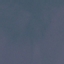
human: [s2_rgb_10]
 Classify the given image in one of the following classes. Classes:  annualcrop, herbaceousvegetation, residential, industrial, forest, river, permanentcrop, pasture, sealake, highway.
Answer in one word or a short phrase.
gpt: SeaLake